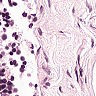
Metastatic tissue present: no